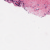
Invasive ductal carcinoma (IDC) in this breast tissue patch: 1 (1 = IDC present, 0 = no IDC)